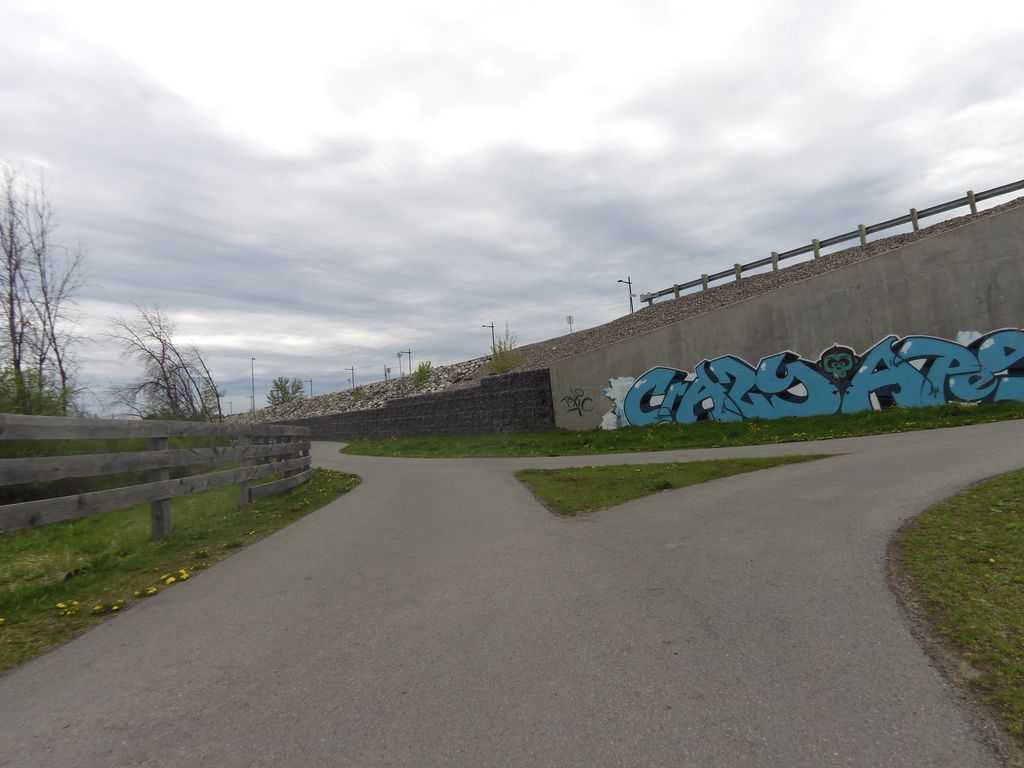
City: ottawa-gatineau